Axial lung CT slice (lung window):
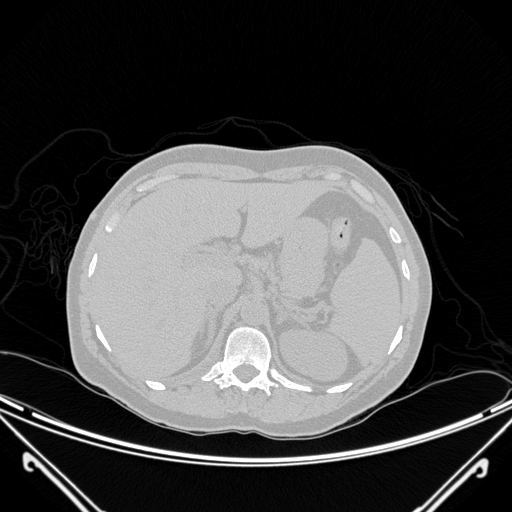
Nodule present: no